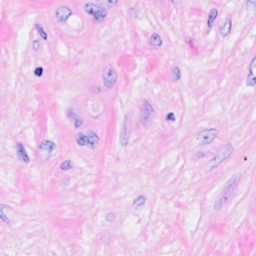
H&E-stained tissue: Breast